Question: I new to Angular 2 still learning I am trying to hit a URL with a get call but the get doesn't seem to go through even in browser's network I cannot find that get URL being called.
The program is going to that method console logging above and below that get call but nothing for the get call
My service method
'''
import { Headers, Http, Response } from '@angular/http';
import { Injectable } from '@angular/core';
import { Persons } from './mock-people';
import { Person } from './person';
import {Observable} from 'rxjs/Rx';
getAllPersons(): void {
console.log("Here");
this.http.get('http://swapi.co/api/people/1')
.map((response: Response) => {
console.log(response.json());
response.json();
});
console.log("Comes here 2");
}
'''
Imported 'HttpModule' in app.module.ts
My console Screen shot

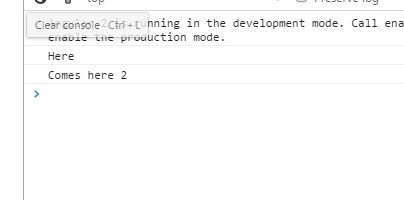
Answer: Http uses rxjs and is a cold/lazy observable, meaning that you should subscribe to it to make it work.
'''
this.http.get('http://swapi.co/api/people/1')
.map((response: Response) => {
console.log(response.json());
response.json();
})
.subscribe();
'''
Or if you want to subscribe from somewhere else, you should return the 'http.get' method like this:
'''
getAllPersons(): Observable <any> {
console.log("Here");
return this.http.get('http://swapi.co/api/people/1')
.map((response: Response) => {
console.log(response.json());
return response.json();
});
}
'''
and then :
'''
getAllPersons().subscribe();
'''